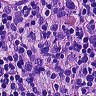
Metastatic tissue present: yes